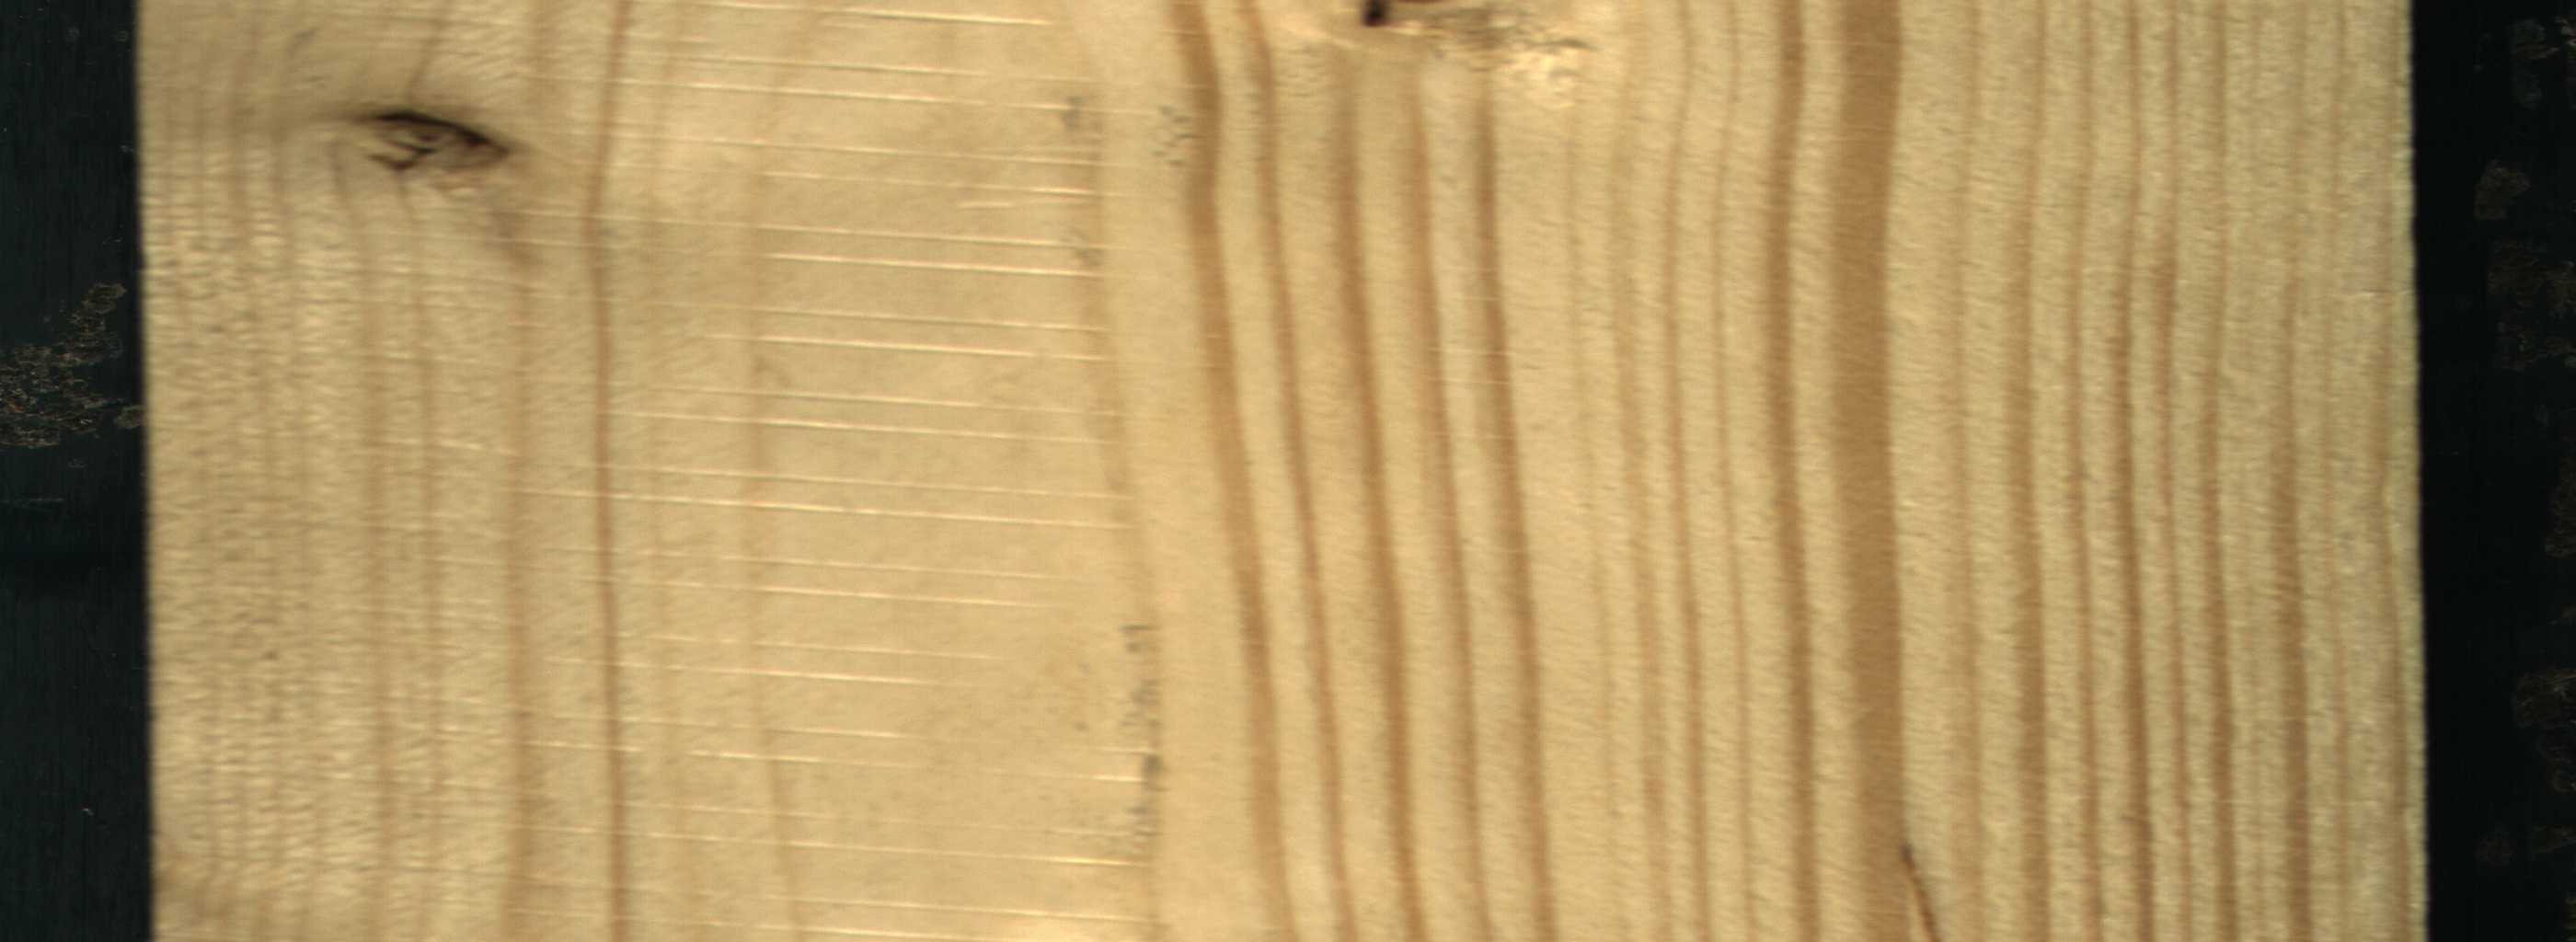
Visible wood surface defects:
resin
Dead_Knot